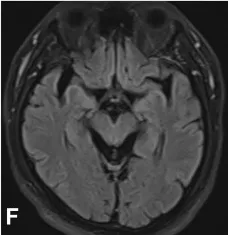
Magnetic resonance imaging (MRI) of the brain. Fluid-attenuated inversion recovery (FLAIR) sequences (D-F) revealed global brain atrophy, ventricular enlargement.
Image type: radiology (mri)